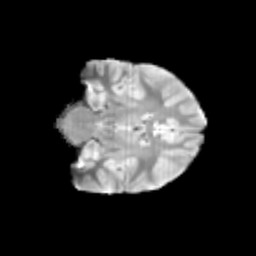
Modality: T2w
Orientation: coronal
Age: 11
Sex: female
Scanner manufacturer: siemens
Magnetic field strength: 3 T
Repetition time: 3.8 s
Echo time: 0.07 s